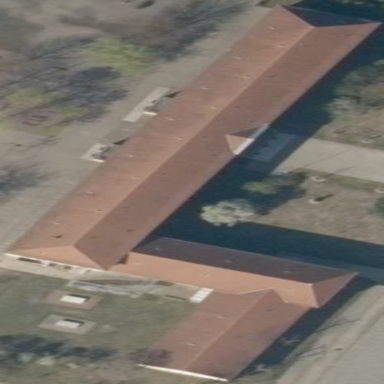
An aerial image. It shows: School building with school amenities.